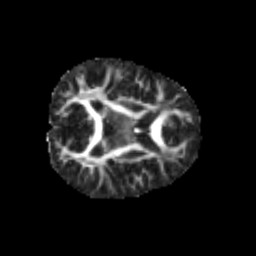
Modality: FA
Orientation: axial
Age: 6
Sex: male
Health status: healthy